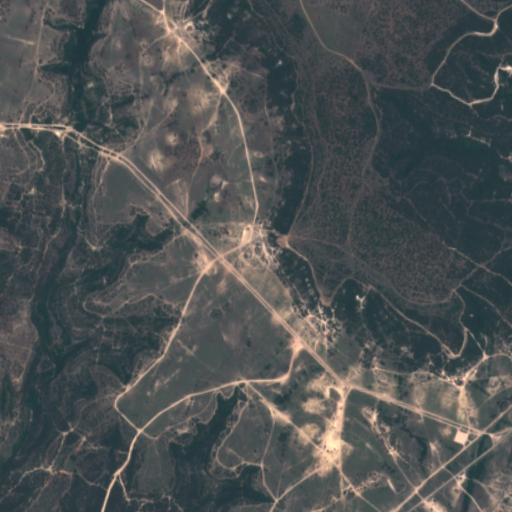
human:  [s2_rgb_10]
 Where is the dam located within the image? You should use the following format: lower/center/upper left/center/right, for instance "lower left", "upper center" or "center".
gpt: The dam is located in the upper left of the image.
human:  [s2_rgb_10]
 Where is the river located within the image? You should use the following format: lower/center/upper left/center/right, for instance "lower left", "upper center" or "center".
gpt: The river is located in the lower left of the image.
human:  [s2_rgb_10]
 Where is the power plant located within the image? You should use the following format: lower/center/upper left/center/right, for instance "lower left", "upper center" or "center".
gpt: There is no power plant in the image.